Question: I want to get the link that is after "S-1", instead of the one after "S-1/A". I tried ".find_all(lambda tag: tag.name == 'td' and tag.get()==['S-1'])", tried ".select('td.s-1')", and failed to get the link. I appreciate any help on it.
Here is the relevant page source:
'''
<tr>
<td>ADVANCE FINANCIAL BANCORP</td>
<td>S-1/A</td>
<td>10/31/1996</td>
<td><a id="two_column_main_content_rpt_filings_fil_view_0" href="/markets/ipos/filing.ashx?filingid=<PHONE>" target="_blank">Filing</a>
</td>
</tr>
<tr>
<td>ADVANCE FINANCIAL BANCORP</td>
<td>S-1</td>
<td>9/27/1996</td>
<td><a id="two_column_main_content_rpt_filings_fil_view_1" href="/markets/ipos/filing.ashx?filingid=921318" target="_blank">Filing</a>
</td>
</tr>
'''
Here is the screenshot of relevant page source:

Here is the link of the full page source:
<URL>
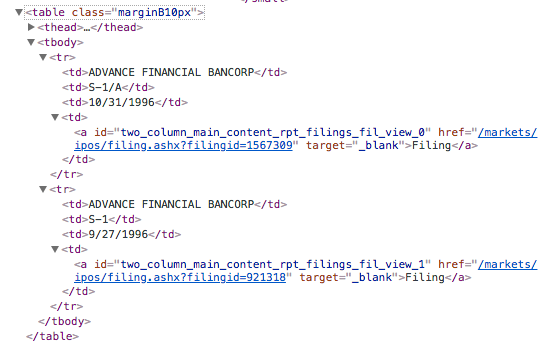
Answer: Try this:
'''
from bs4 import BeautifulSoup
import requests
def getlink(url):
response = requests.get(url)
mainpage = BeautifulSoup(response.text, 'html5lib')
table = mainpage.findAll('table', attrs={"class": "marginB10px"})
links = table[1].findAll('a')
return links[1].get('href')
link = getlink('https://www.nasdaq.com/markets/ipos/company/advance-financial-bancorp-5492-13046?tab=financials')
mainlink = 'https://www.nasdaq.com'
link = mainlink + link
print(link)
'''
output:
'''
https://www.nasdaq.com/markets/ipos/filing.ashx?filingid=921318
'''